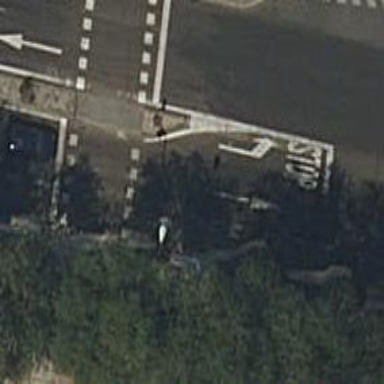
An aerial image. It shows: Public transport stop position.